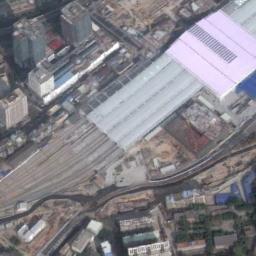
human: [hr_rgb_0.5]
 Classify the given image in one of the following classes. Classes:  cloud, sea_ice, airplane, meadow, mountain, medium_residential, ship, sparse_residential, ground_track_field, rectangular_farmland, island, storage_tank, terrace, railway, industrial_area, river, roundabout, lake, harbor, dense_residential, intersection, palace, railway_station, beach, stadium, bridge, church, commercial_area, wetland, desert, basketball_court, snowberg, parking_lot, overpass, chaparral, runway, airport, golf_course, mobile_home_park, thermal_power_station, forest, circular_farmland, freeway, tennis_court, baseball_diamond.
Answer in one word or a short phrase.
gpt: railway_station